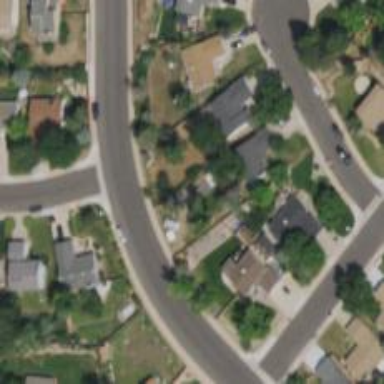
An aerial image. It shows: Residential road.